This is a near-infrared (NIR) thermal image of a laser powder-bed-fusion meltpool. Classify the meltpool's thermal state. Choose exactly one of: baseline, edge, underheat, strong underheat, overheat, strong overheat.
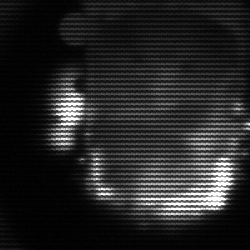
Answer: baseline